【题型】选择题　【知识点】平面几何　【难度】easy
如图, $AD \perp BD$, $\angle 3 + \angle 2 = 180^\circ$, $\angle 1 = 55^\circ$, 那么 $\angle 2$ 的度数是( )

A. $35^\circ$

B. $45^\circ$

C. $55^\circ$

D. $25^\circ$
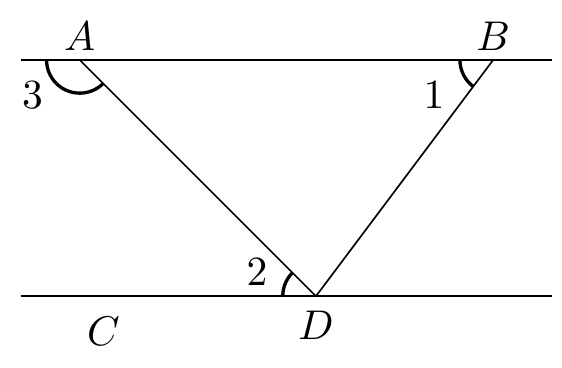
【解答】
解：如图：

$\because AD \perp BD$,

$\therefore \angle ADB = 90^\circ$,

$\because \angle 3 + \angle 2 = 180^\circ$,

$\therefore AB // CD$,

$\therefore \angle 4 = \angle 1 = 55^\circ$,

$\therefore \angle 2 = 180^\circ - \angle ADB - \angle 4 = 35^\circ$。

故选：A。
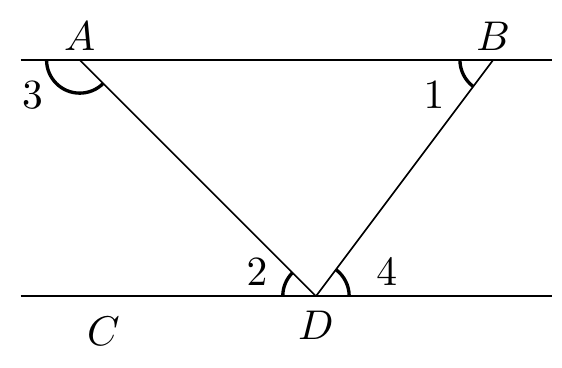